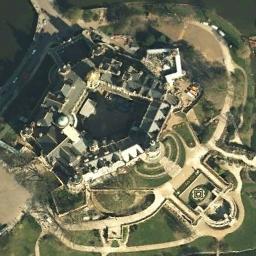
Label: palace